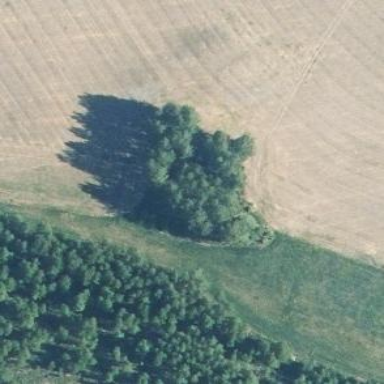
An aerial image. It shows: Forest area.